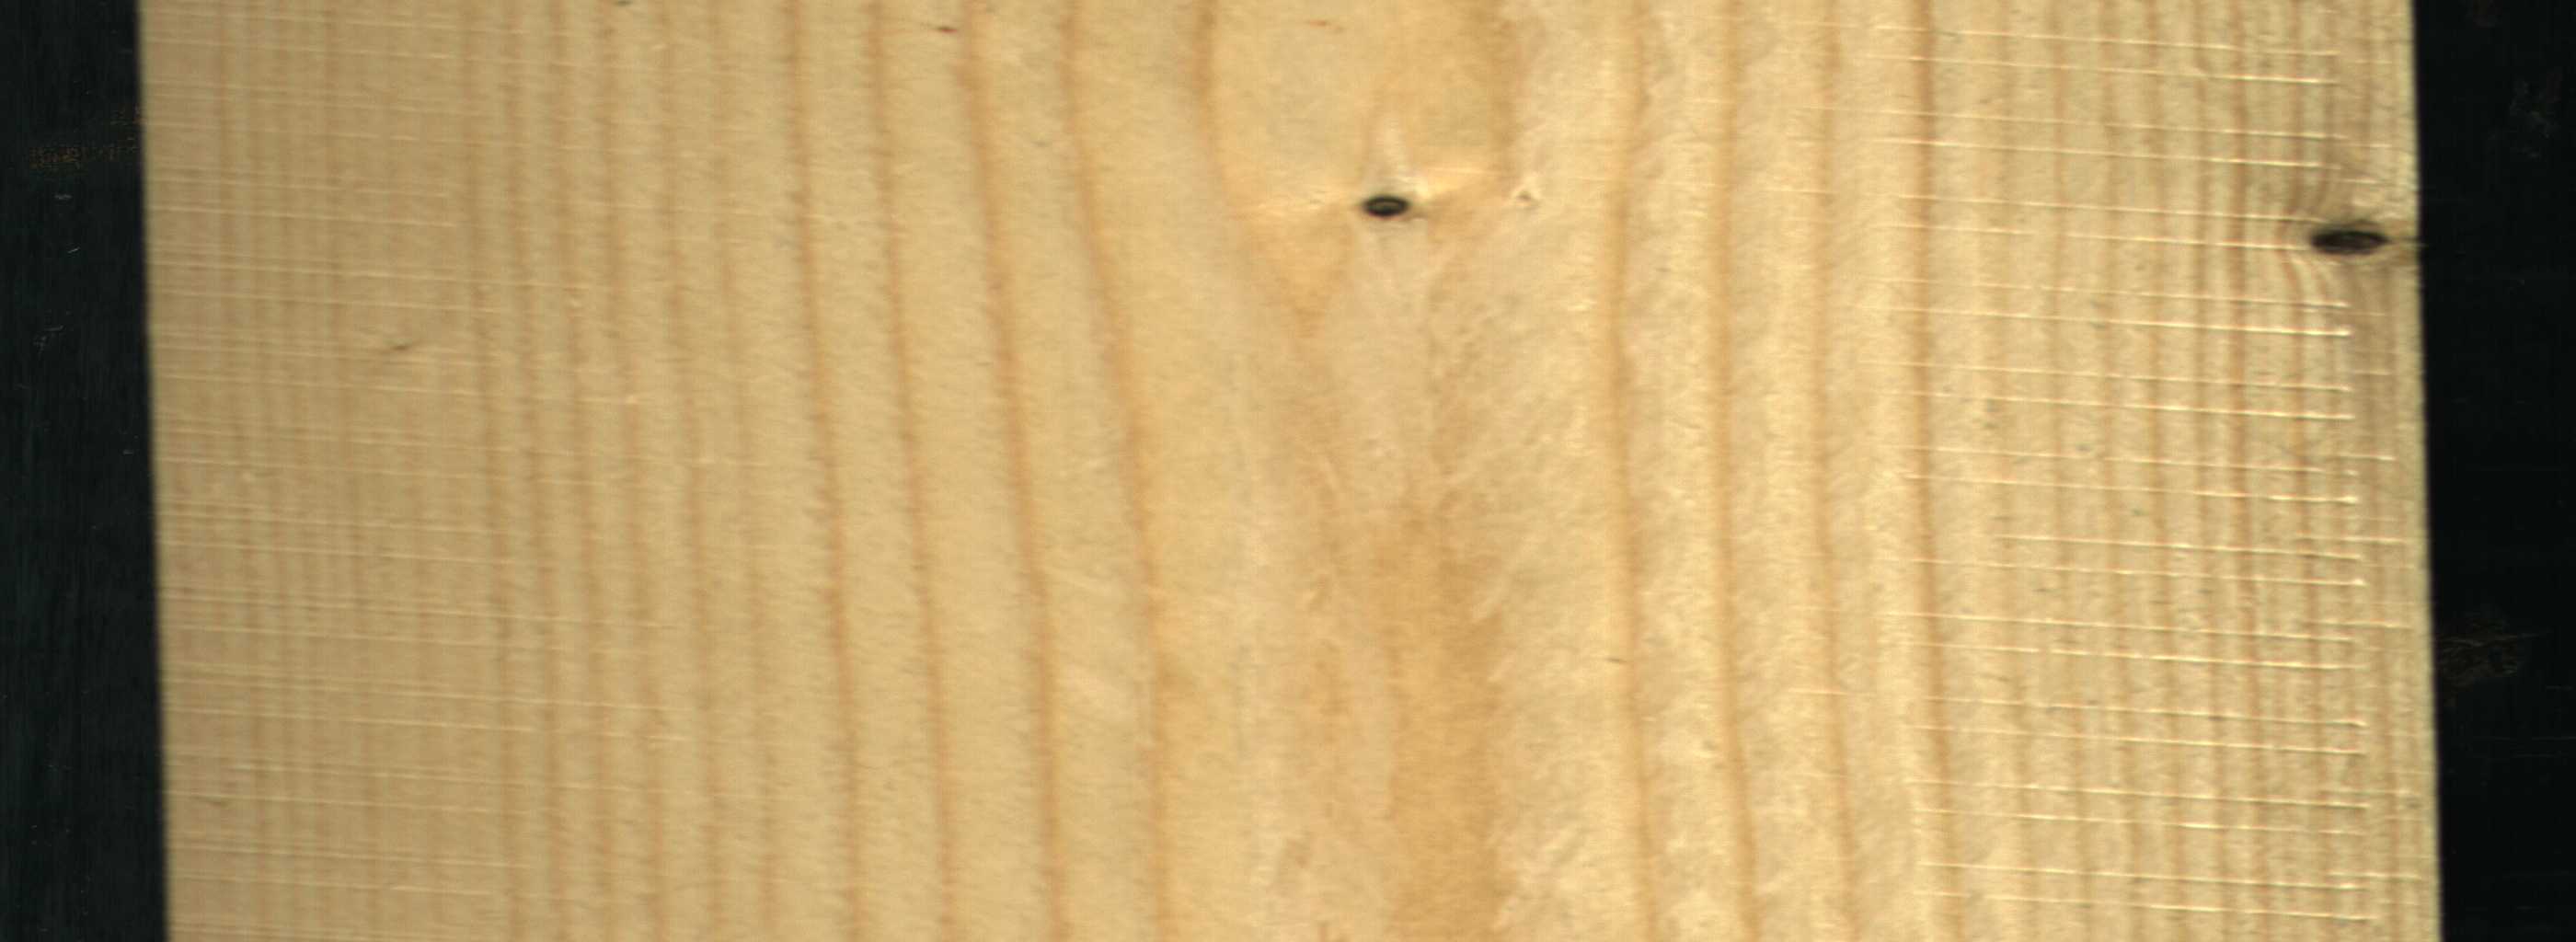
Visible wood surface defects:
Dead_Knot
Dead_Knot